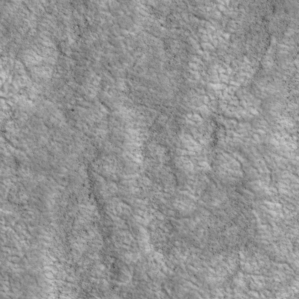
Label: non_frost